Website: lowes
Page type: billing-address
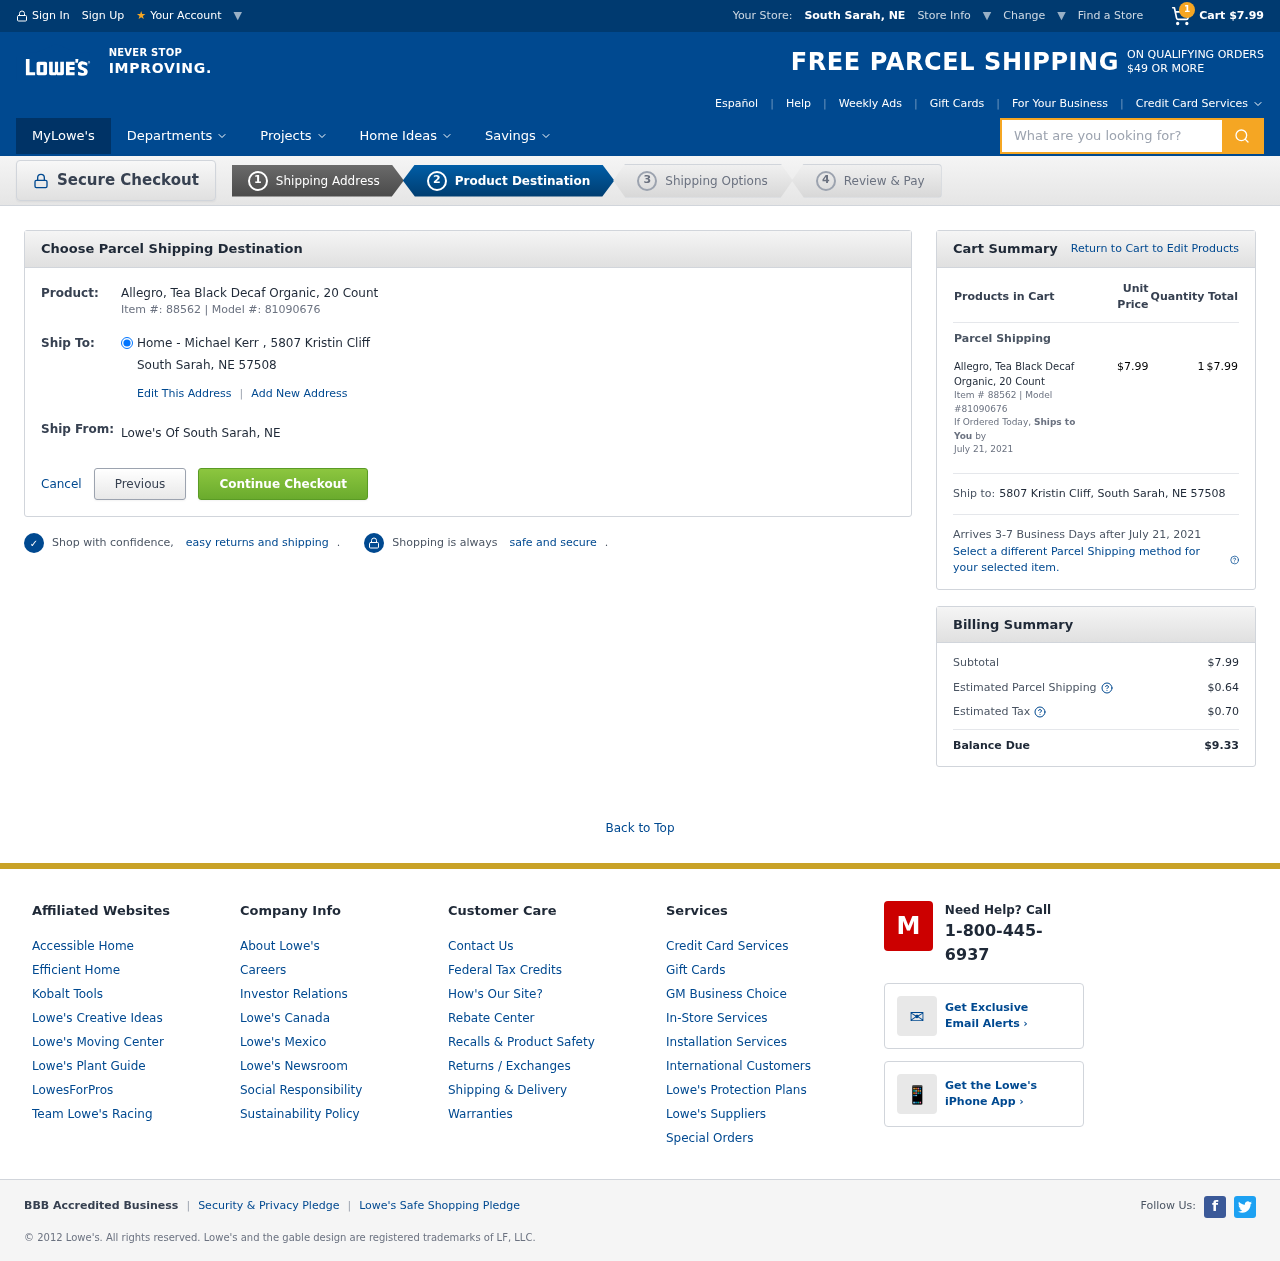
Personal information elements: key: PII_ADDRESS
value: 5807 Kristin Cliff, South Sarah, NE 57508
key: PII_CITY_STATE
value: South Sarah, NE
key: PII_CITY_STATE_ZIP
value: South Sarah, NE 57508
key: PII_FULLNAME
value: Michael Kerr
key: PII_STREET
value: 5807 Kristin Cliff
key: PII_CITY_STATE2
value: South Sarah, NE
Product elements: key: PRODUCT1_NAME
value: Allegro, Tea Black Decaf Organic, 20 Count
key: PRODUCT1_PRICE
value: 7.99
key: PRODUCT1_QUANTITY
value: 1
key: PRODUCT1_ITEM_NUMBER
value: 88562
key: PRODUCT1_MODEL_NUMBER
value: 81090676
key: PRODUCT1_NAME2
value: Allegro, Tea Black Decaf Organic, 20 Count
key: PRODUCT1_ITEM_NUMBER2
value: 88562
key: PRODUCT1_MODEL_NUMBER2
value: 81090676
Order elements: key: ORDER_NUM_ITEMS
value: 1
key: ORDER_SUBTOTAL
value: $7.99
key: ORDER_SHIPPING_DATE
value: July 21, 2021
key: ORDER_SHIPPING_DATE2
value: July 21, 2021
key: ORDER_SUBTOTAL2
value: $7.99
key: ORDER_SHIPPING_COST
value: $0.64
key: ORDER_TAX
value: $0.70
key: ORDER_TOTAL
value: $9.33
Search elements: key: HEADER_SEARCH
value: What are you looking for?